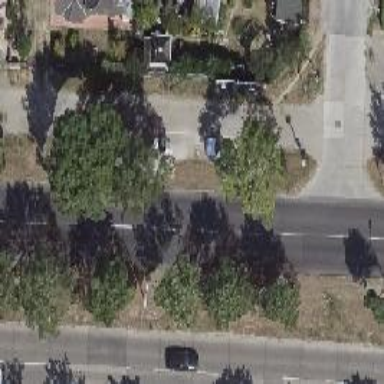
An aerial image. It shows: Avenue of deciduous broadleaved trees.